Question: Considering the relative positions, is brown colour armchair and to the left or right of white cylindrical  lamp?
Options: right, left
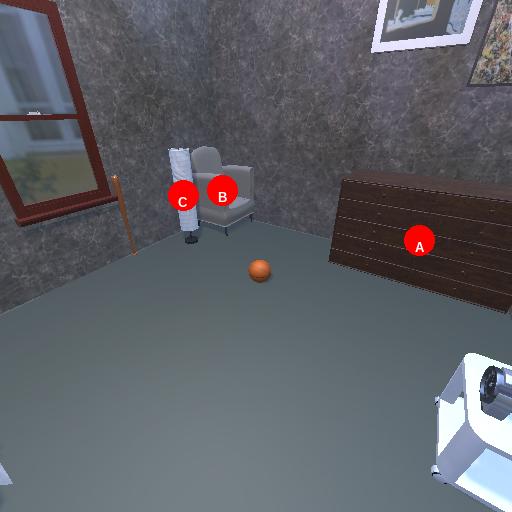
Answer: right